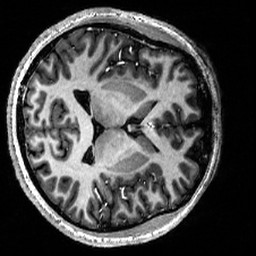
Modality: T1w
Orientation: axial
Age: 21
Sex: male
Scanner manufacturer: siemens
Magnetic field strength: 6.98 T
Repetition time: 6 s
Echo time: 0.00299 s